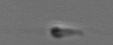
Label: flagellate_morphotype3